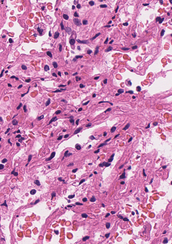
Tumor epithelial tissue: no
Tumor-associated stroma tissue: no
Normal tissue: yes